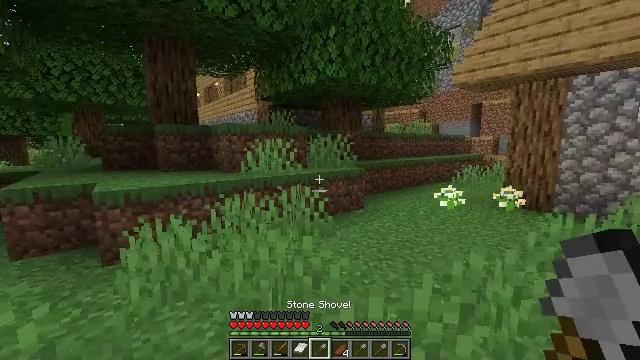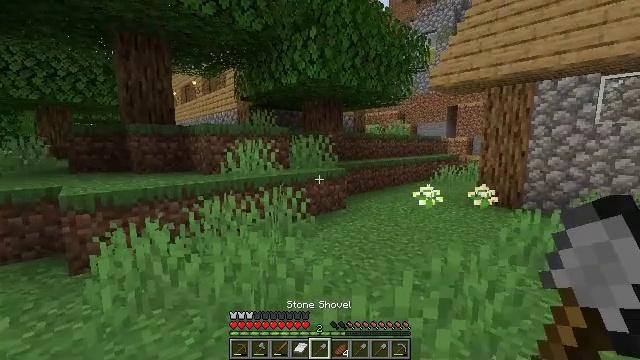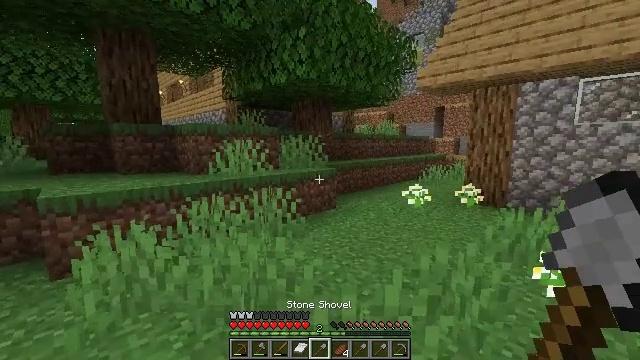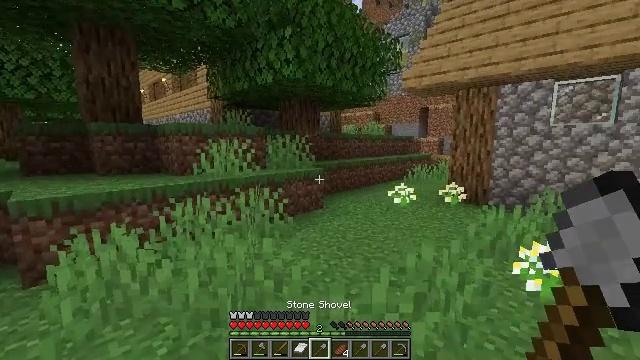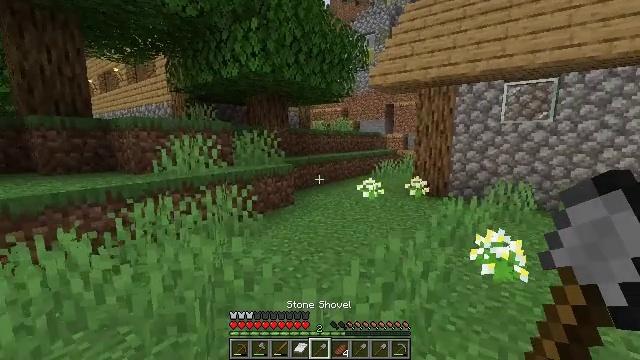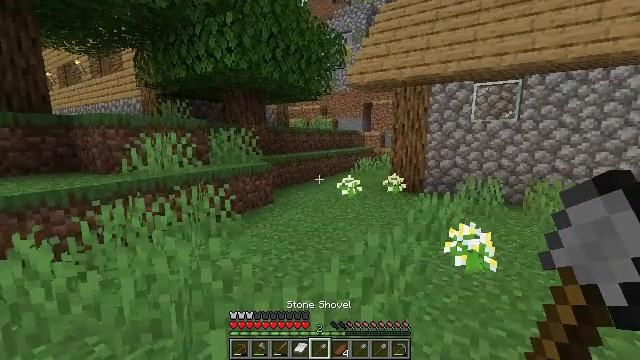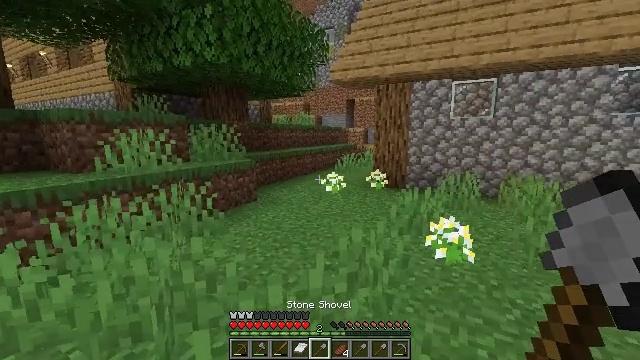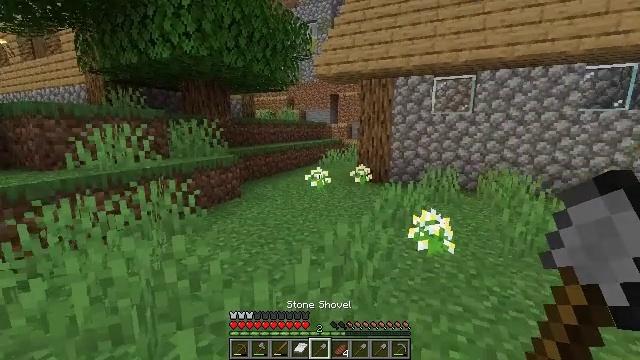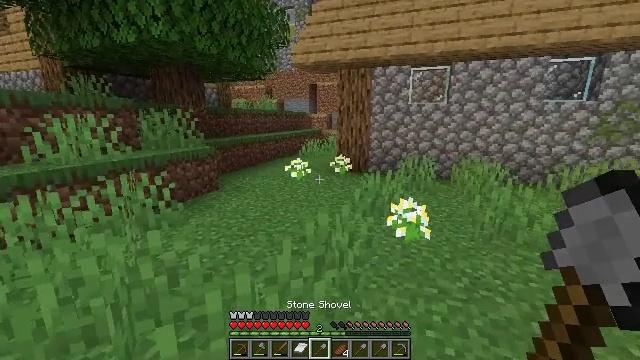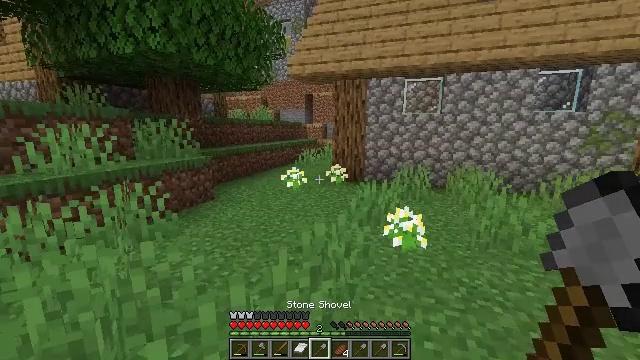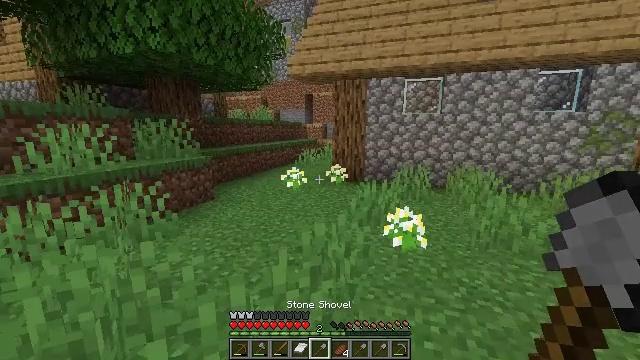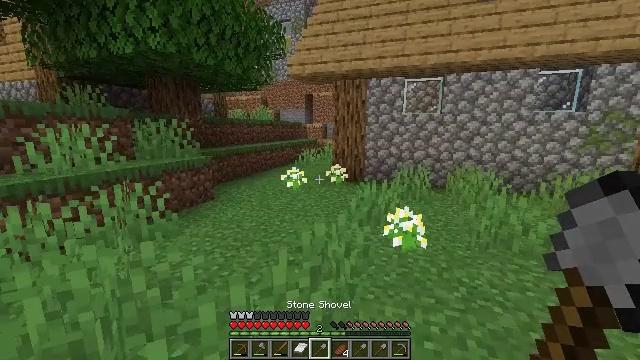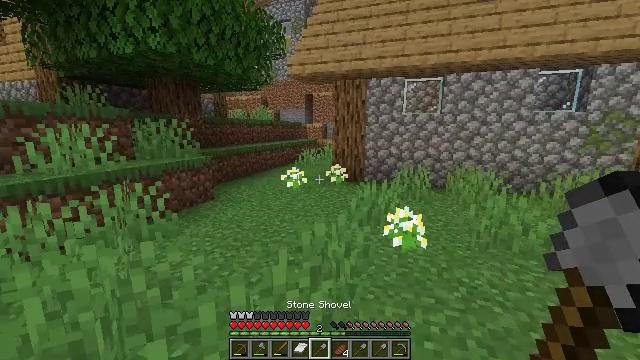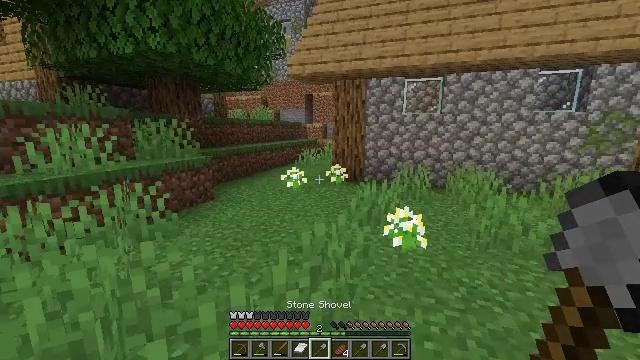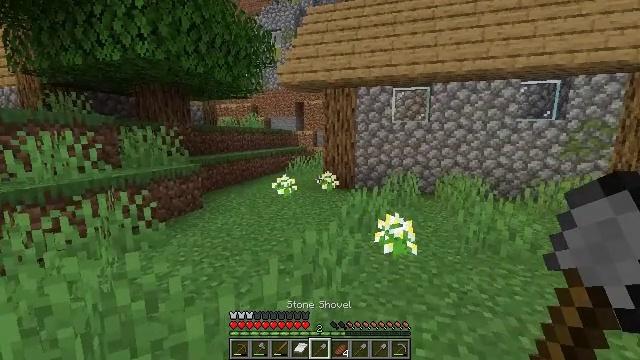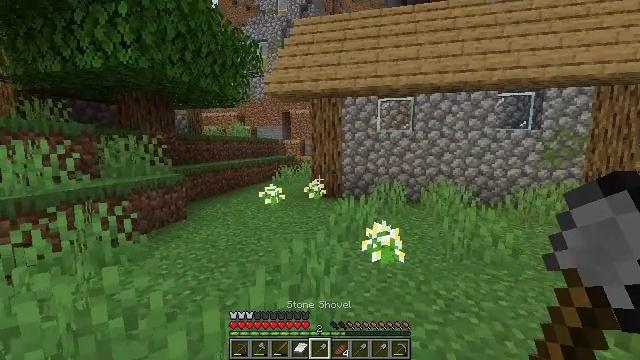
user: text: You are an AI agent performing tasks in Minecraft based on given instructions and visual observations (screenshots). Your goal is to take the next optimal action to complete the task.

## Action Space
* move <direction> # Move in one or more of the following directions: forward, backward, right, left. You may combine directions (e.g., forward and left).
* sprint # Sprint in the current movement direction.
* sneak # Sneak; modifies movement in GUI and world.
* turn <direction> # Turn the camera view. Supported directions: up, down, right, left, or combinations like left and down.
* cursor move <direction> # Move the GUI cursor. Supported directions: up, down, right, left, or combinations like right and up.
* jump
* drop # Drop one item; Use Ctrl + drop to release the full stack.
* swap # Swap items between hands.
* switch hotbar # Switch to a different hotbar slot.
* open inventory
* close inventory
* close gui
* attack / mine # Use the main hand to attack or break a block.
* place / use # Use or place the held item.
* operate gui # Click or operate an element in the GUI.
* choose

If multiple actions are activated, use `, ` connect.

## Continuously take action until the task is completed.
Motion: motion action
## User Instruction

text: Gather grass on the ground.
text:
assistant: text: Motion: turn right
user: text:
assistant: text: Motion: turn right
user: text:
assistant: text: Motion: turn right
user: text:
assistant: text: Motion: turn right
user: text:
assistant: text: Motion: turn right
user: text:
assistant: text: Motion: turn right
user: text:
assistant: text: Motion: turn right and down
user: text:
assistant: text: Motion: turn right and down
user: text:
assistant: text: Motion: turn up
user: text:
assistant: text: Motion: no_op
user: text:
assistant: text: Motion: no_op
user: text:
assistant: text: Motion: no_op
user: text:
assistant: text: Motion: no_op
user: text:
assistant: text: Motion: turn right and up
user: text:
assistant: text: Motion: turn right and up
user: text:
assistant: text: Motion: turn right and up
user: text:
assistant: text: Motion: turn right
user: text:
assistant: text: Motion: turn right
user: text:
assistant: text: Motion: turn right
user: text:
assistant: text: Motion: no_op
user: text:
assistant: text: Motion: no_op
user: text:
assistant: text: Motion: no_op
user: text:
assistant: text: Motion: no_op
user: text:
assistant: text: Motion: no_op
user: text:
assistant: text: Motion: no_op
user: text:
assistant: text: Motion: no_op
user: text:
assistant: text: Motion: no_op
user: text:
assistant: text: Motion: no_op
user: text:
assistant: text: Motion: no_op
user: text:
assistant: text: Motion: no_op